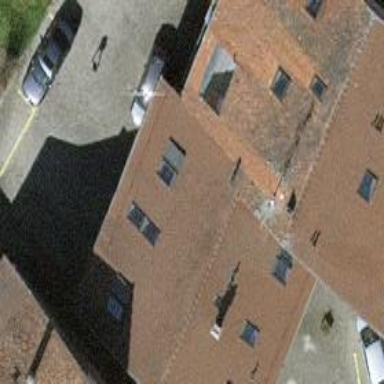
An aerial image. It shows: Detached building with gabled roof.